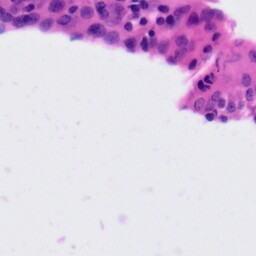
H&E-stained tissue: Tonsil